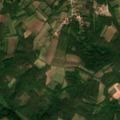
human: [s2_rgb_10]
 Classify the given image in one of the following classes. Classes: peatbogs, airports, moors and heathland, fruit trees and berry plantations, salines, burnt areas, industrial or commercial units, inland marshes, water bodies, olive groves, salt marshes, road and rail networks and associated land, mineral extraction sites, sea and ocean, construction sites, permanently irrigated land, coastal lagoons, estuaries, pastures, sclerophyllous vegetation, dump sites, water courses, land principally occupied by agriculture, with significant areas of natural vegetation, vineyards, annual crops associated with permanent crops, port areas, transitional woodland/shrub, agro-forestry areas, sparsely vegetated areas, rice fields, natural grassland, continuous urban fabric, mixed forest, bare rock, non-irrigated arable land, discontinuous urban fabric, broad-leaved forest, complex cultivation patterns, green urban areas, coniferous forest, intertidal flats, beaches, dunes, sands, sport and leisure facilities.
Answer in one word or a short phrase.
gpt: discontinuous urban fabric, complex cultivation patterns, land principally occupied by agriculture, with significant areas of natural vegetation, broad-leaved forest